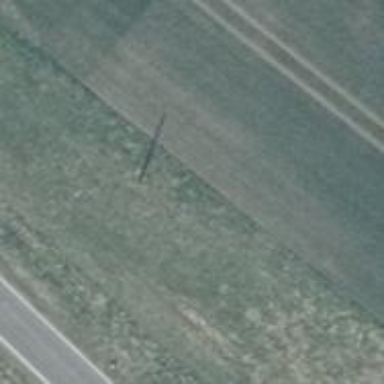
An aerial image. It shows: Power pole.